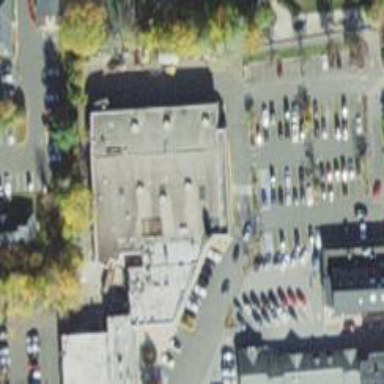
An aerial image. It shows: Part of building is shown in the image.